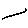
Label: line